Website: home-depot
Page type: payment
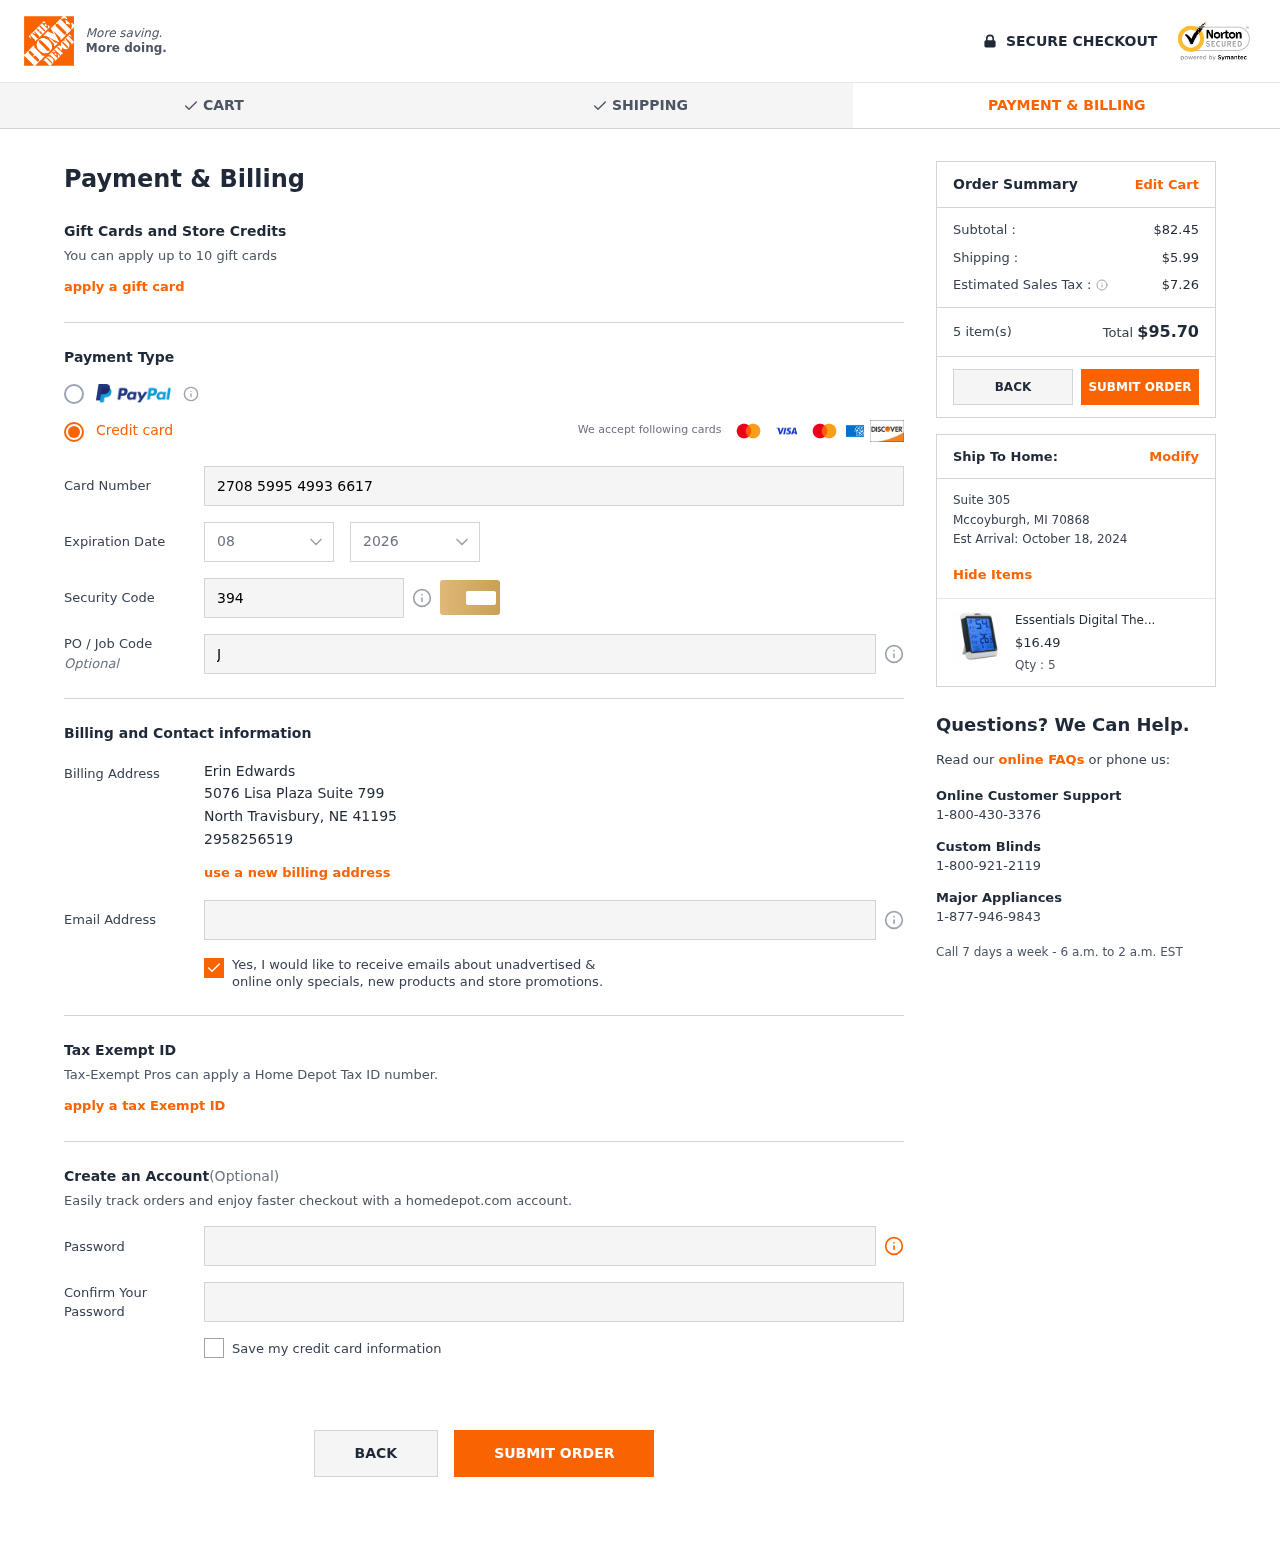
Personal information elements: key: PII_CARD_CVV
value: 394
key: PII_CARD_EXPIRY_MONTH
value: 08
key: PII_CARD_EXPIRY_YEAR
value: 26
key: PII_CARD_NUMBER
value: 2708 5995 4993 6617
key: PII_CITY
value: North Travisbury
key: PII_CITY2
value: Mccoyburgh
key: PII_EMAIL
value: erinedwards@yahoo.com
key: PII_FULLNAME
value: Erin Edwards
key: PII_JOB_CODE
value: J295719
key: PII_PHONE
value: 2958256519
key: PII_POSTCODE
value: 41195
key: PII_POSTCODE2
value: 70868
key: PII_STATE_ABBR
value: NE
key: PII_STATE_ABBR2
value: MI
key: PII_STREET
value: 5076 Lisa Plaza Suite 799
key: PII_STREET2
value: Suite 305
Product elements: key: PRODUCT1_NAME
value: Essentials Digital Thermo-Hygrometer Indoor Thermometer Hygrometer Temperature and Humidity Meter Cl
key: PRODUCT1_PRICE
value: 16.49
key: PRODUCT1_QUANTITY
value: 5
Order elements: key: ORDER_SUBTOTAL
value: $82.45
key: ORDER_SHIPPING_COST
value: $5.99
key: ORDER_TAX
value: $7.26
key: ORDER_NUM_ITEMS
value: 5 item(s)
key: ORDER_TOTAL
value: $95.70
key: ORDER_DELIVERY_DATE
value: October 18, 2024